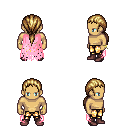
a pixel art fantasy rpg character, male body template, human, tanned skin, pink tattered cape, gold greaves, blonde ponytail hairstyle, bracelets, maroon shoes, four views (front, back, left, right), 2x2 character sprite sheet, small pixel art, hard edges, no anti-aliasing